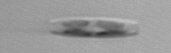
Label: pennate